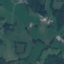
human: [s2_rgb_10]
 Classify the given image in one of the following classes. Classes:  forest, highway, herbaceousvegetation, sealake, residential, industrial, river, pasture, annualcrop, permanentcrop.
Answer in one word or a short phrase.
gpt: Pasture